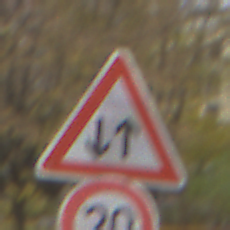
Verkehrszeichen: Gegenverkehr
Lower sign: Geschwindigkeit20
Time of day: MorningAfternoon
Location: Outdoor (Nature)
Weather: Overcast
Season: Autumn
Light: Natural